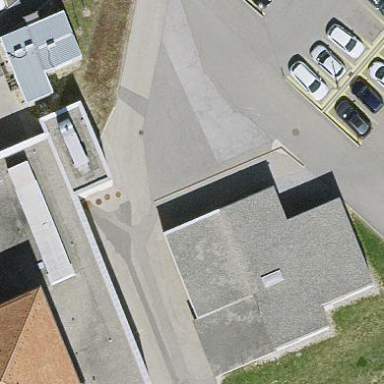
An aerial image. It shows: Ambulance station building.